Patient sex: M
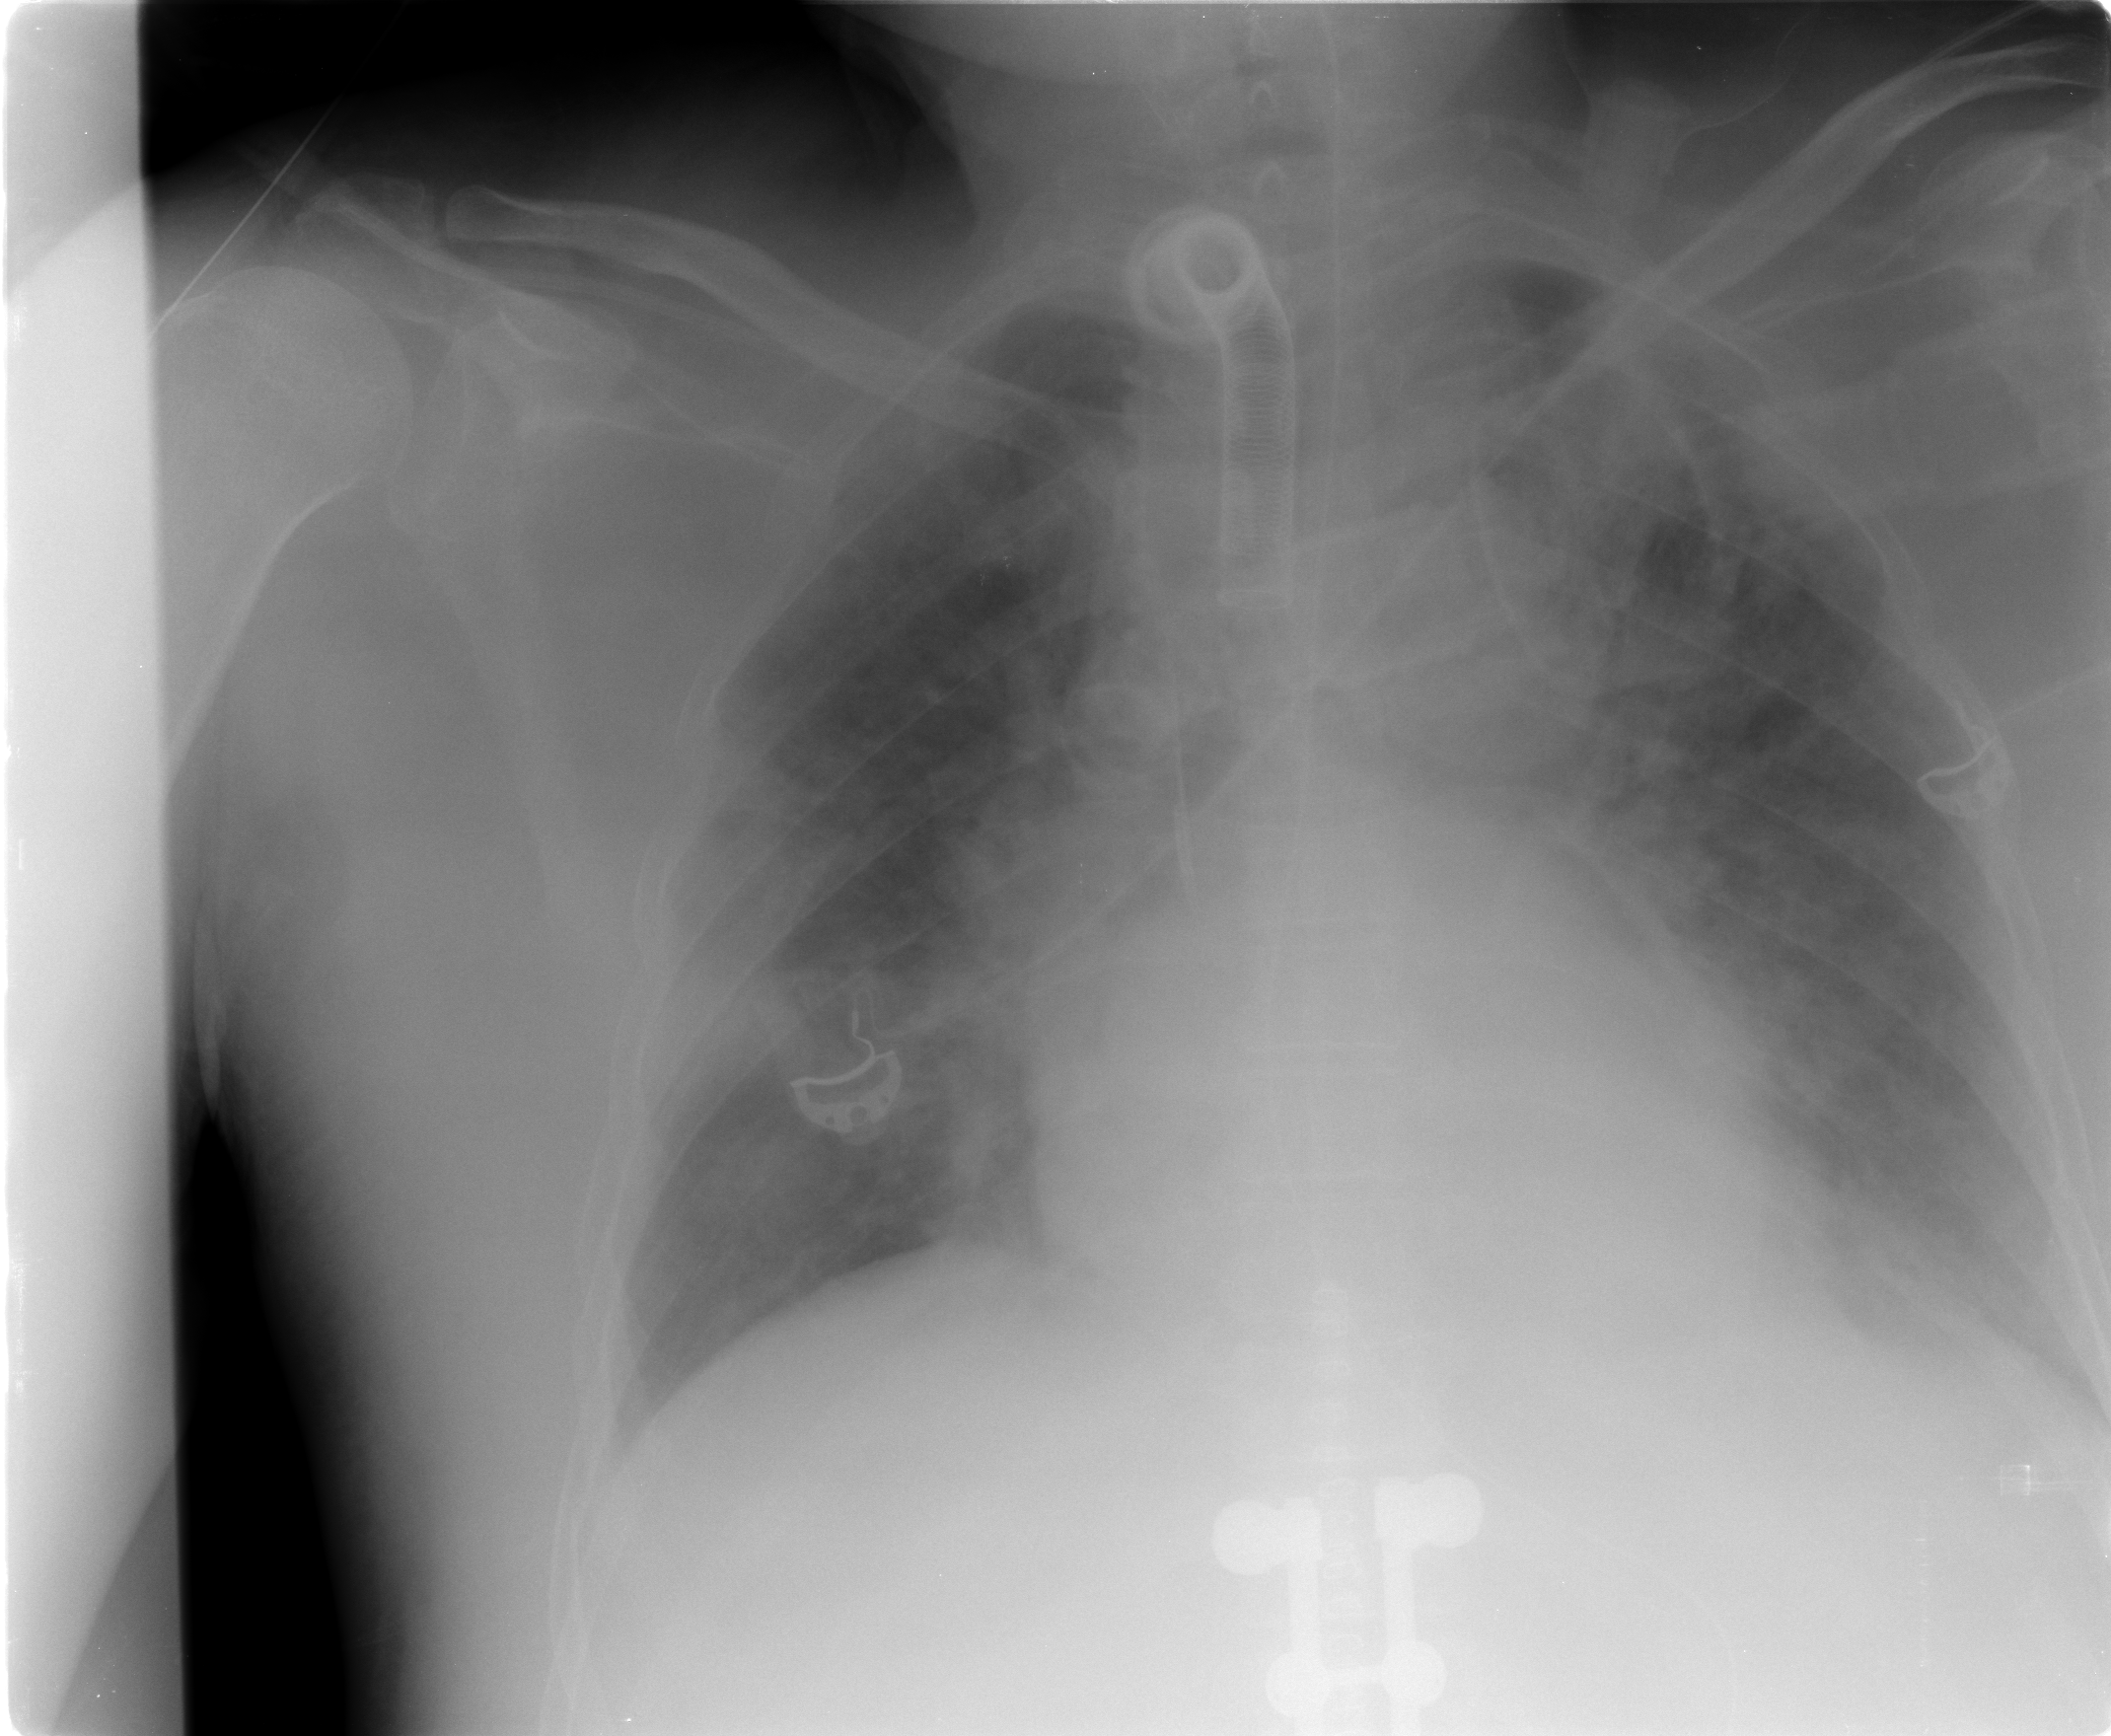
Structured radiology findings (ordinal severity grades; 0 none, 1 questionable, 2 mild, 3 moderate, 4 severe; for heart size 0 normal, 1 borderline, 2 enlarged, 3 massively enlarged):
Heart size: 0
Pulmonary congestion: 3
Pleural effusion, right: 2
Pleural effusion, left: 3
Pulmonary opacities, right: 3
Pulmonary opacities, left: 3
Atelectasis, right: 2
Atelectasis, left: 2